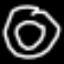
Label: donut